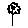
Label: flower